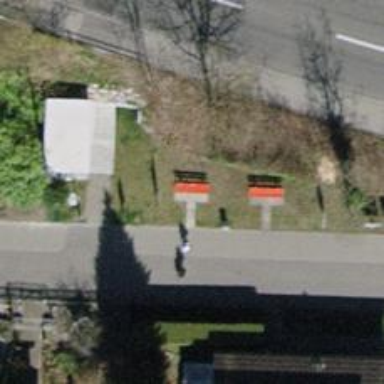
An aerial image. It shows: Red bench.